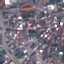
Label: Residential